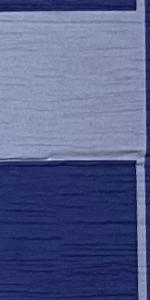
Label: Empty